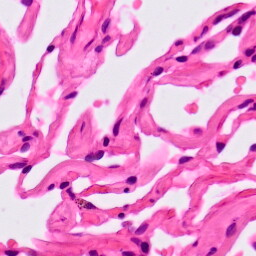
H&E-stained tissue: Lung